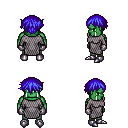
a pixel art fantasy rpg character, male body template, orc, green skin, chain mail, teal pants, blue short bangs hairstyle, metal gloves, metal boots, four views (front, back, left, right), 2x2 character sprite sheet, small pixel art, hard edges, no anti-aliasing